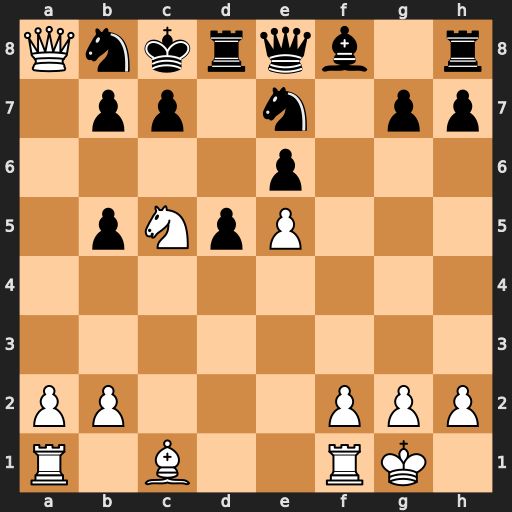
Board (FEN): Qnkrqb1r/1pp1n1pp/4p3/1pNpP3/8/8/PP3PPP/R1B2RK1
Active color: w
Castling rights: -
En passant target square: -
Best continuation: Qxb7#